Question: I'm developing my first real app and found inspiration in Instagrams design.

I would like to know what the red and blue area is called and if these exist within androids own libraries so I can implement them.
I guessing that the blue area is something called carousel list/tab-list or button menu or maybe a lot of radio buttons? If you, for example, press on the Juno filter, the list will automatically scroll towards left, so you can see the rest.
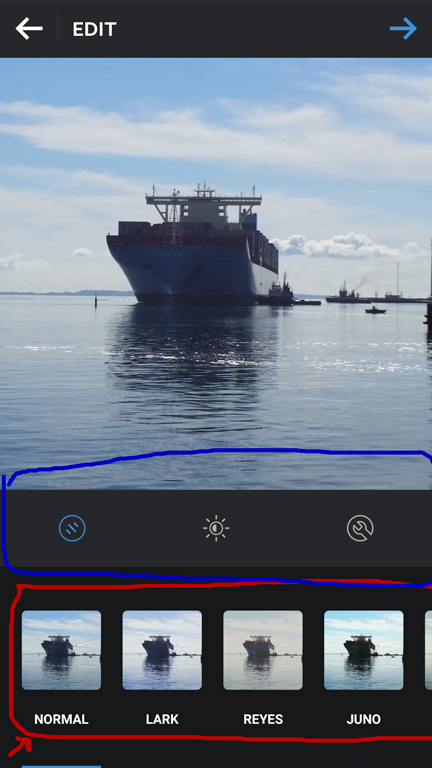
Answer: The red rectangle is 'horizontalscrollview' and the blue rectangle is 'LinearLayout' with three child.